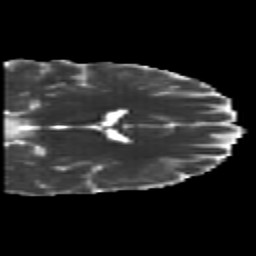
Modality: MD
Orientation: coronal
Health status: healthy
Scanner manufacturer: siemens
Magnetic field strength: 3 T
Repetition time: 10 s
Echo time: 0.092 s